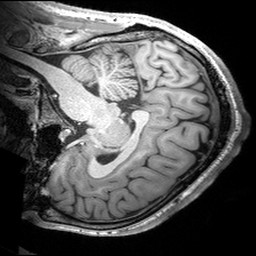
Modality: T1w
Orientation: sagittal
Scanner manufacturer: siemens
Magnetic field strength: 3 T
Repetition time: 2.53 s
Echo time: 0.00299 s